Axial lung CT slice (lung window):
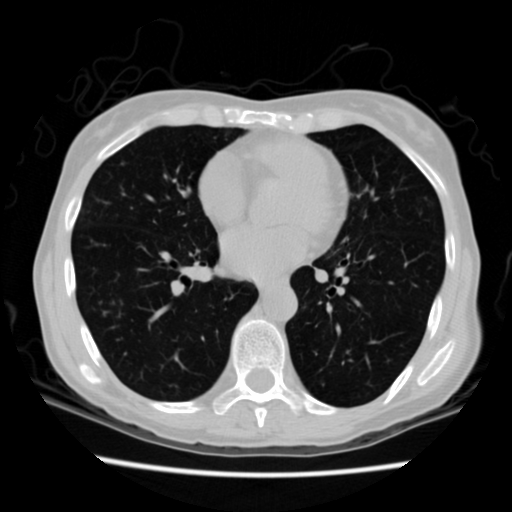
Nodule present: no